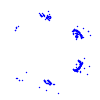
Particle: kaon